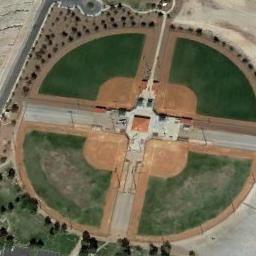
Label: baseball_diamond